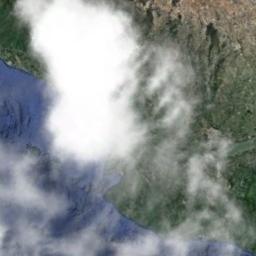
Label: cloud